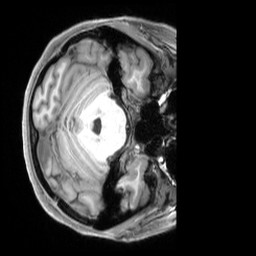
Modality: T1w
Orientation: axial
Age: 29
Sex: female
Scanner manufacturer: siemens
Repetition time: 2.3 s
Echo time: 0.00229 s